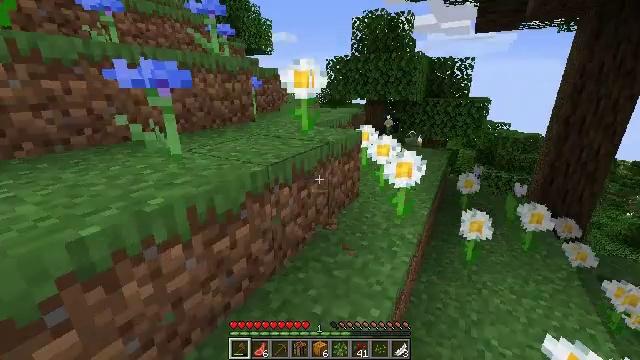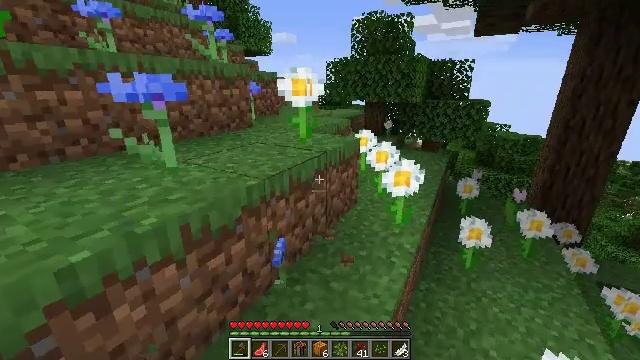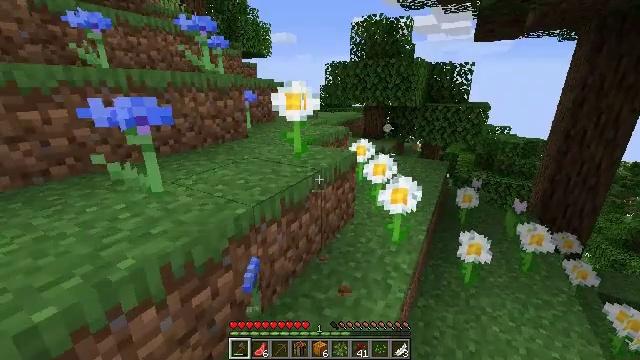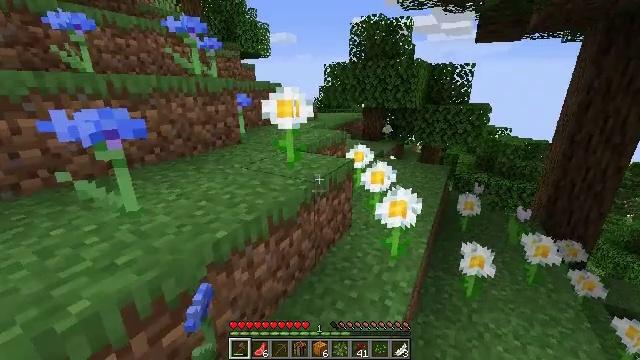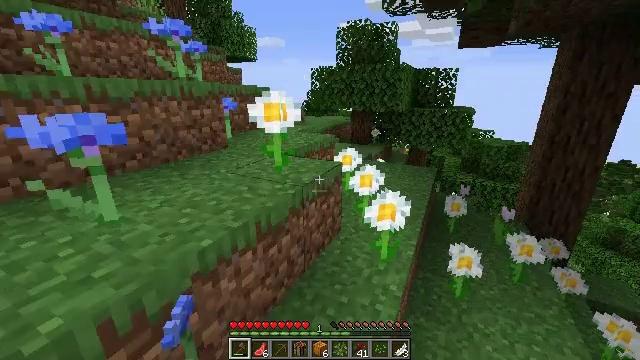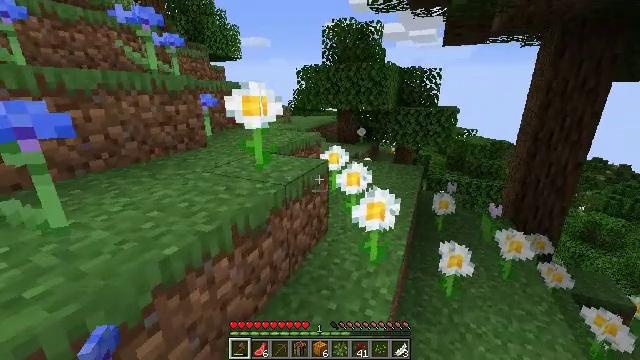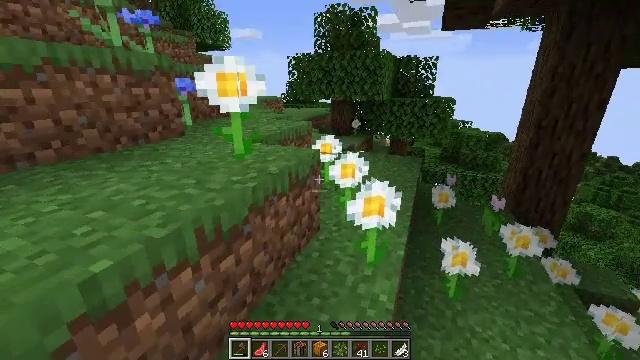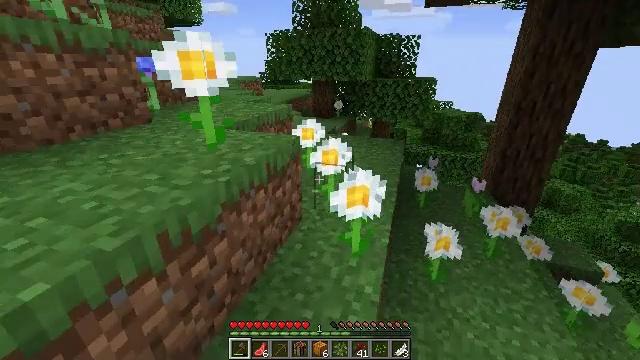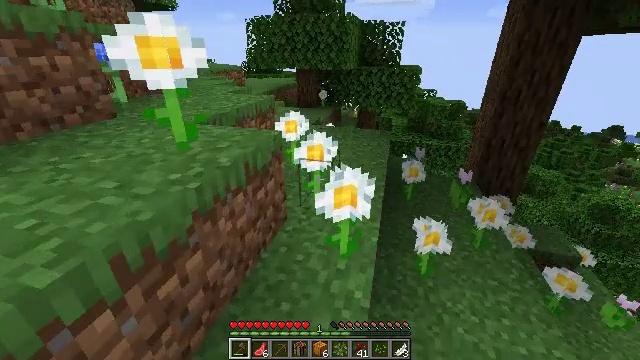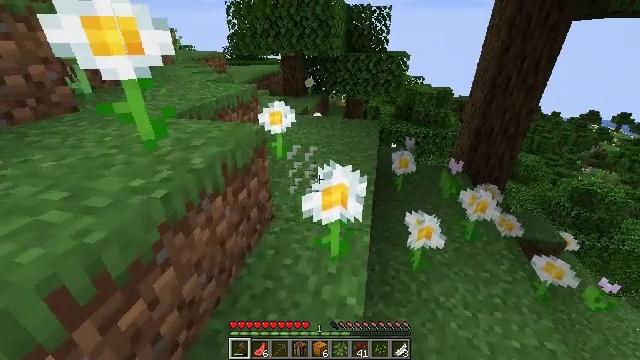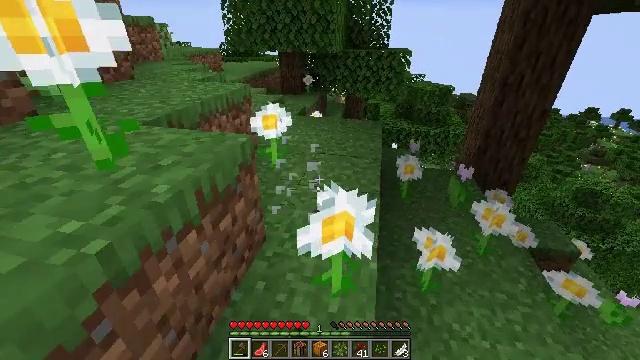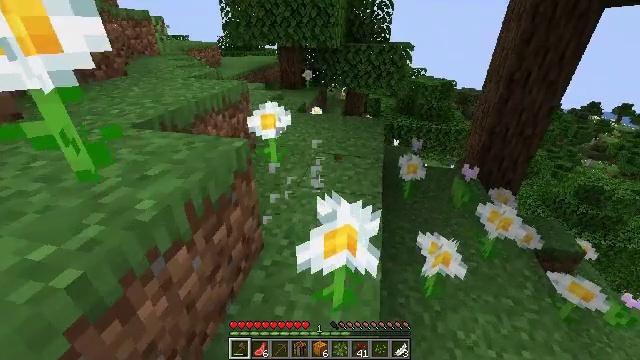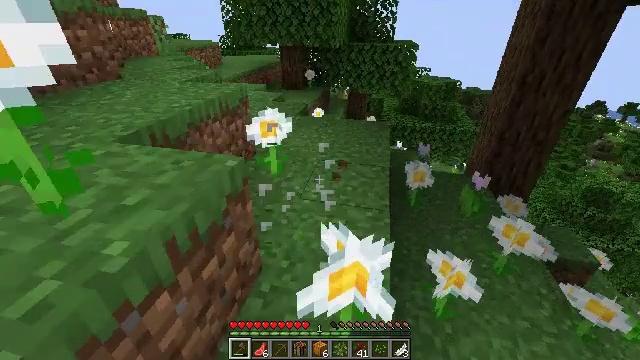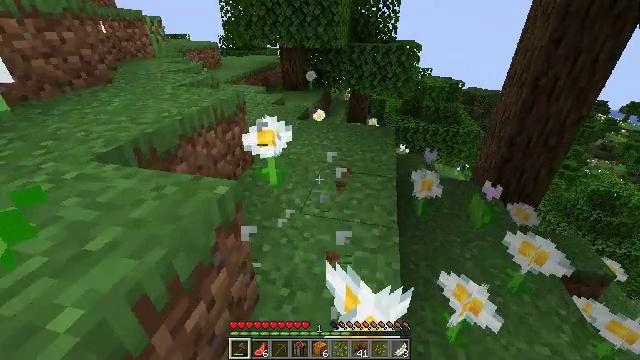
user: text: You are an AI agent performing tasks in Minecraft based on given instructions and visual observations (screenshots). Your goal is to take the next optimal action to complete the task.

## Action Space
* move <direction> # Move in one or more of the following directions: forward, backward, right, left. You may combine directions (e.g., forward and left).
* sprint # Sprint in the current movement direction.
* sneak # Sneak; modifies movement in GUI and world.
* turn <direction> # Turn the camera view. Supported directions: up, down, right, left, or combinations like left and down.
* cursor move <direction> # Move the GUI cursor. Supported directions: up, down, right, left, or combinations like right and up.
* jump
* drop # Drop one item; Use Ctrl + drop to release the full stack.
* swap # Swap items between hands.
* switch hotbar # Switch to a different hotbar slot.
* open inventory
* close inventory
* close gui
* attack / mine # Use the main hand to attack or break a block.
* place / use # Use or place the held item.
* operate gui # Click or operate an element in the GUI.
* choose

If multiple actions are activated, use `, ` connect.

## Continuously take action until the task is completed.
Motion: motion action
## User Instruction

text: Pick up the oxeye daisy.
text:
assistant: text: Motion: move forward, jump
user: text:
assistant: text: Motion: move forward
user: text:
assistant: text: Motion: move forward
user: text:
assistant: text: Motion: move forward, turn right
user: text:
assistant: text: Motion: move forward, turn right
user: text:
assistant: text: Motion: move forward, turn right and down
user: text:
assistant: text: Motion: move forward, turn right and down
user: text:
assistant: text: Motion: move forward, turn right and down
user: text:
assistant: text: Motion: move forward, turn right and down, attack / mine
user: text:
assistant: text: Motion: move forward, attack / mine
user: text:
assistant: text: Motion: move forward, turn down, attack / mine
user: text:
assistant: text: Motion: move forward, attack / mine
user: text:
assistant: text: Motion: move forward
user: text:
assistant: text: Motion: no_op